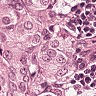
Metastatic tissue present: yes